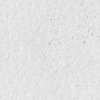
Atmospheric dust classification: not_dusty